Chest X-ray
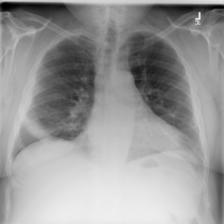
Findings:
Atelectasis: negative
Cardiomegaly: negative
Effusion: negative
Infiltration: negative
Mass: negative
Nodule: negative
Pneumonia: negative
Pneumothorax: negative
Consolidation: negative
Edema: positive
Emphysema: negative
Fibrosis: negative
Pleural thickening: negative
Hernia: negative